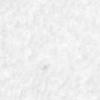
Label: no_change